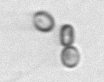
Label: Thalassiosira_sp_aff_mala